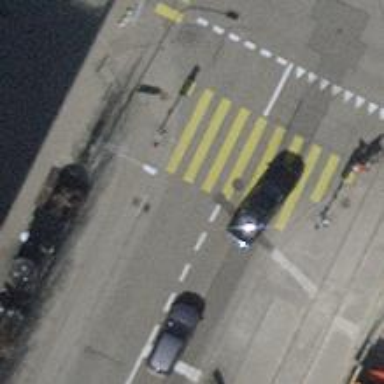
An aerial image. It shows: Zebra crossing with traffic signals. The crossing is marked by traffic lights.